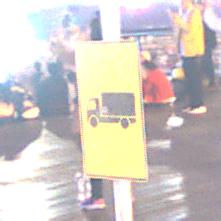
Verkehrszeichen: KFZZulaessigeGesamtmasse3Komma5TOhnePfeilsymbol
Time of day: Night
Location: Outdoor (Urban)
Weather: PartlyCloudy
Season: NotSpecified
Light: Natural